Question: I'm building a mobile application using Ionic. I'm having trouble getting the button after the text aligned inside my card-list.
'''
<div>
{{ match.location }} <button class="button button-icon ion-ios-information-outline"></button>
</div>
'''

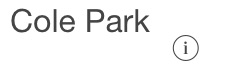
Answer: > What's causing the issue?
This issue is because of the fact that the 'button' class has a high value for 'line-height' and 'min-height'.
> The solution
You can add the following CSS to the button
'''
button{
line-height:0!important;
min-height:0!important;
}
'''
Here's a <URL>
Alternatively, remove the button class and only have the 'button-icon' class.In this case, you do not need to add a style for 'button-icon'.
Here is a <URL>